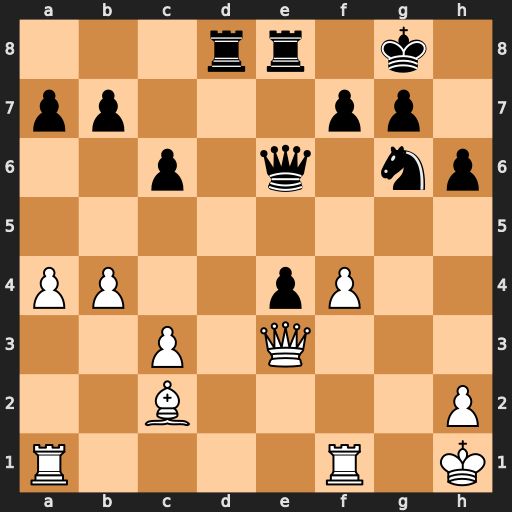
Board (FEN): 3rr1k1/pp3pp1/2p1q1np/8/PP2pP2/2P1Q3/2B4P/R4R1K
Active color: w
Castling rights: -
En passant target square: -
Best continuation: f5 Qf6 fxg6